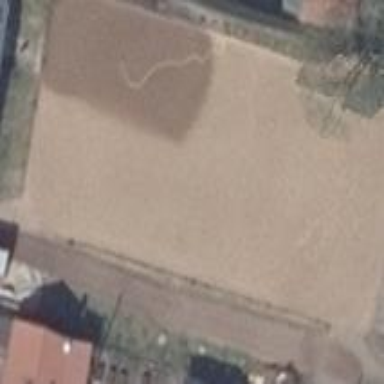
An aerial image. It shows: Equestrian sport pitch with sandy surface.